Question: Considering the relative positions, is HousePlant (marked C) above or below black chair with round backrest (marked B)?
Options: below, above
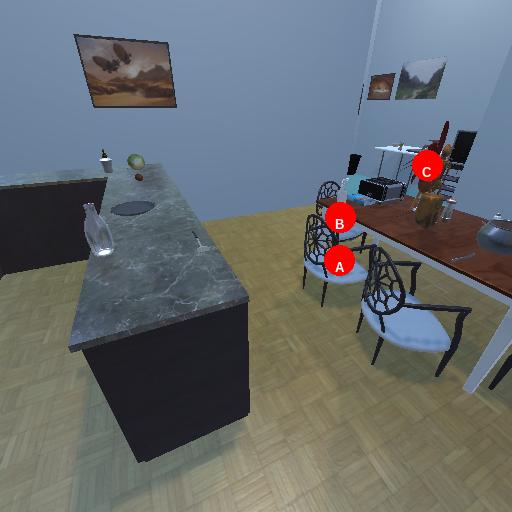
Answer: below